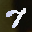
Label: 7